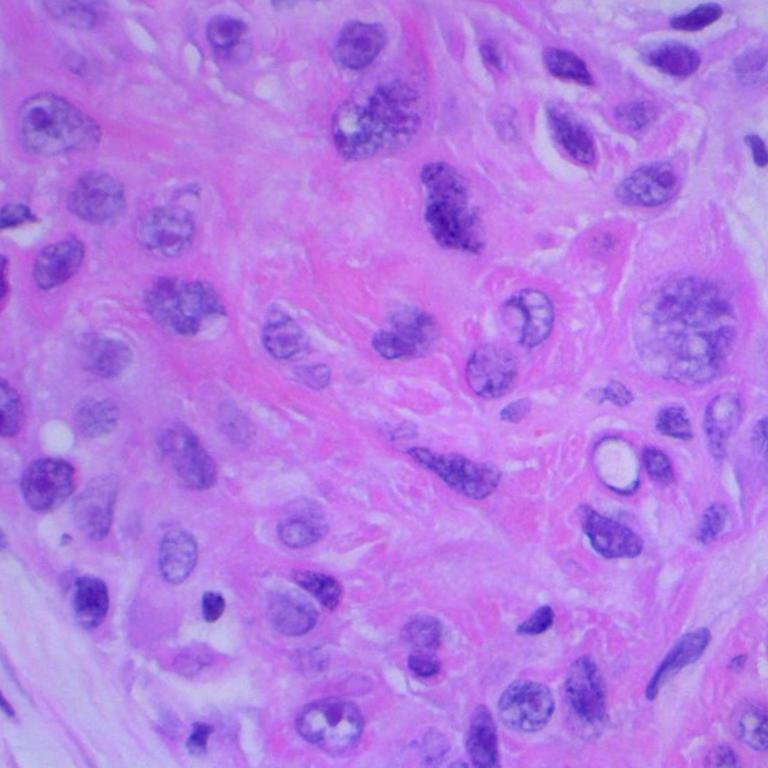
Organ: lung
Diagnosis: squamous carcinomas